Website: home-depot
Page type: account-selection
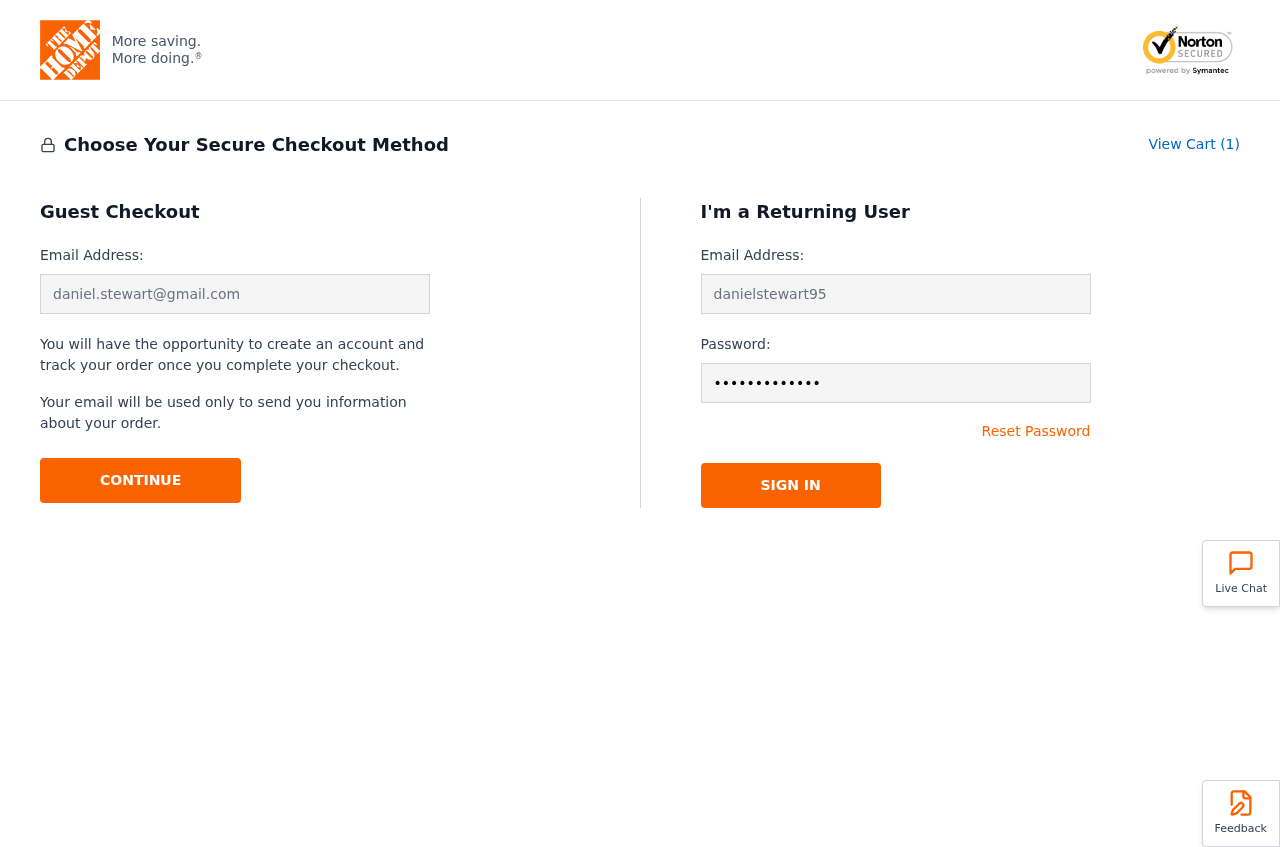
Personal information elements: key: PII_EMAIL
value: daniel.stewart@gmail.com
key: PII_LOGIN_USERNAME
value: danielstewart95
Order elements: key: ORDER_NUM_ITEMS
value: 1